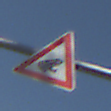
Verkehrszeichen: AmphibienwanderungLinks
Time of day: Midday
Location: Outdoor (Nature)
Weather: Clear
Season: NotSpecified
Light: Natural